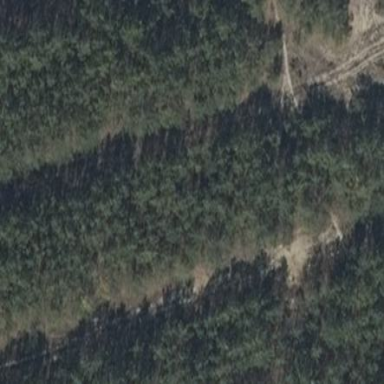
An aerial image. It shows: Forest area predominantly covered with needle-leaved trees.